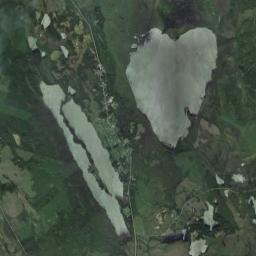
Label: lake